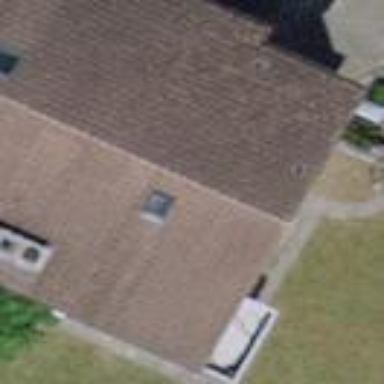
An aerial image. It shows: Semi-detached house.